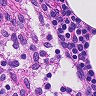
Metastatic tissue present: no